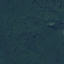
Label: Forest